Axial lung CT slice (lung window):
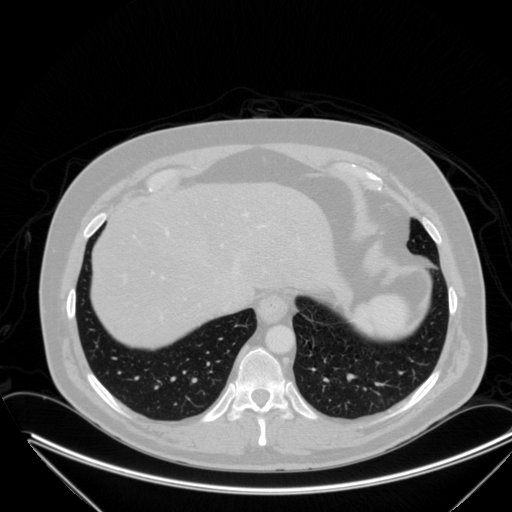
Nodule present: no